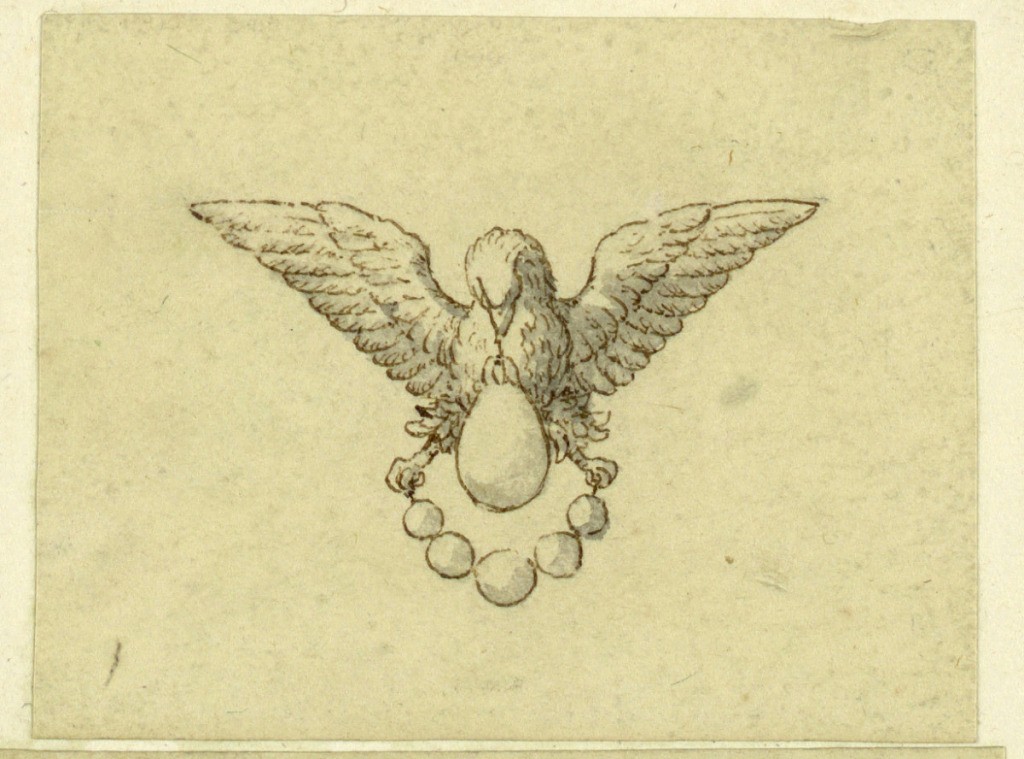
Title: Design for a Brooch
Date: ca. 1790–1800
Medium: Pen and sepia ink, brush and gray watercolor on light green paper
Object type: Drawing
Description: Jewelry design for a brooch. A flying eagle, wings open, supporting with his beak a teardrop-shaped diamond and in his claws a chain of five round diamonds, seen from the front.